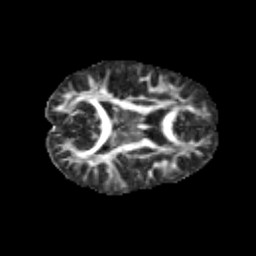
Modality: FA
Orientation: axial
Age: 9
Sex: male
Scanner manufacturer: siemens
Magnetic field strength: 3 T
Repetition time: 3.8 s
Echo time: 0.07 s